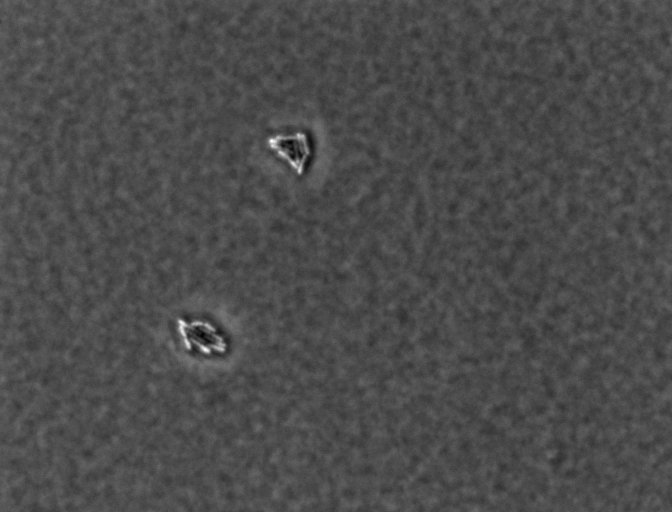
Salmonella enterica Typhimurium